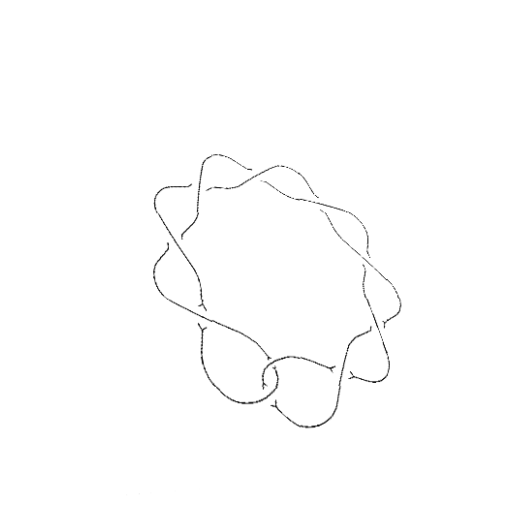
Crossing number: 10